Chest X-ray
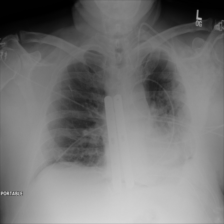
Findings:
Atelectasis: negative
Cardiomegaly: negative
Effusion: negative
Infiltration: negative
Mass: negative
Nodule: negative
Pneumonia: negative
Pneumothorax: negative
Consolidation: negative
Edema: negative
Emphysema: negative
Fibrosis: negative
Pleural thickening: negative
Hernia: negative